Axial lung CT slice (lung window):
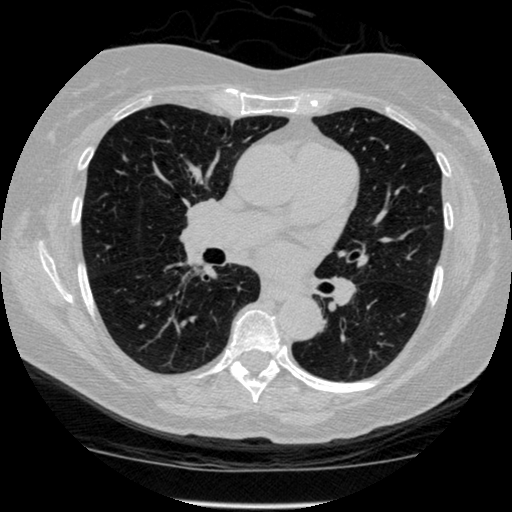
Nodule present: no